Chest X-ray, PA view. Patient: 69 years old, sex M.
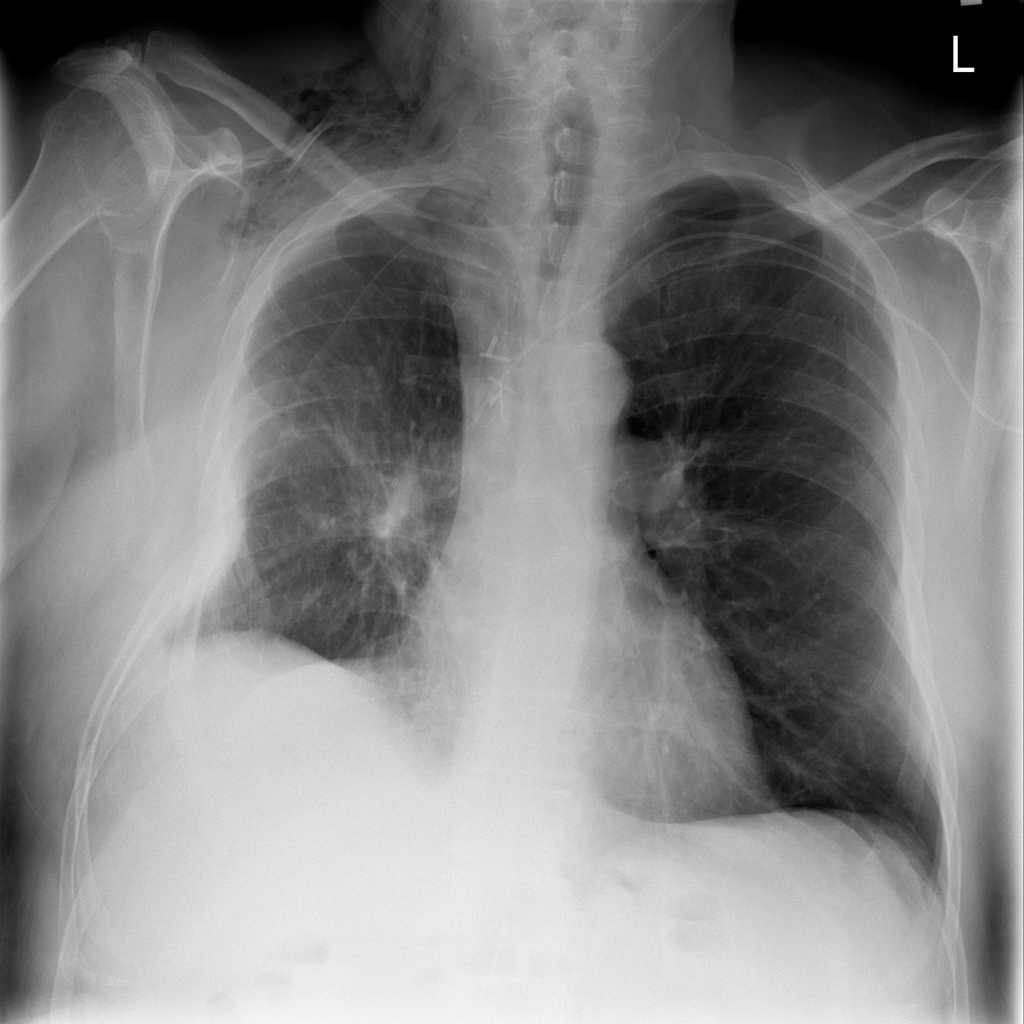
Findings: Consolidation, Pleural_Thickening